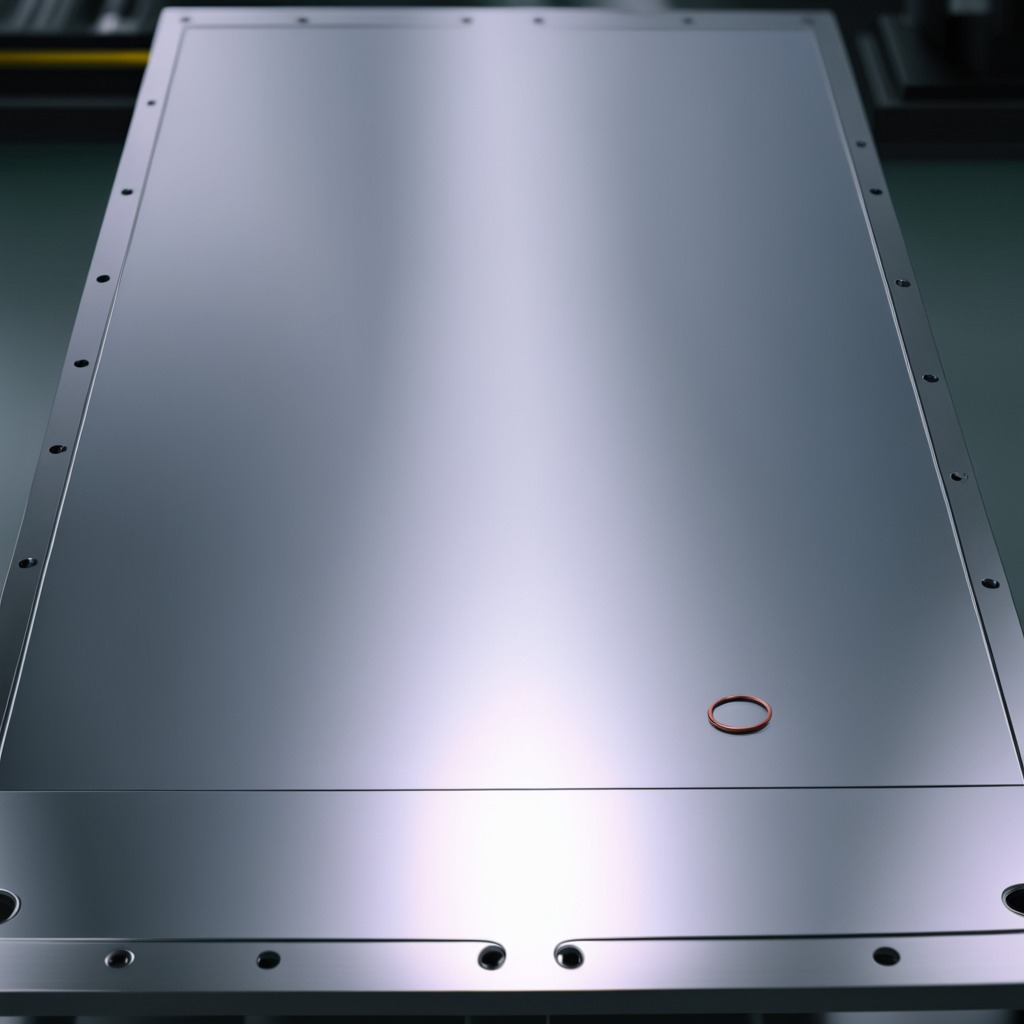
A rubber O-ring lies on a metal table in a machine shop under fluorescent lights.